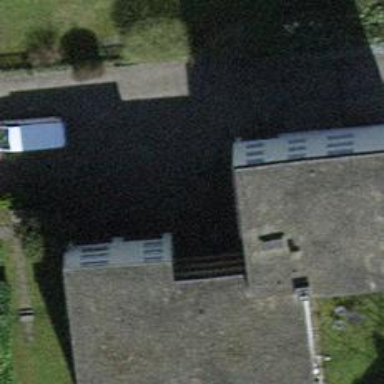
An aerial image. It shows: Flat-roofed building.